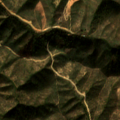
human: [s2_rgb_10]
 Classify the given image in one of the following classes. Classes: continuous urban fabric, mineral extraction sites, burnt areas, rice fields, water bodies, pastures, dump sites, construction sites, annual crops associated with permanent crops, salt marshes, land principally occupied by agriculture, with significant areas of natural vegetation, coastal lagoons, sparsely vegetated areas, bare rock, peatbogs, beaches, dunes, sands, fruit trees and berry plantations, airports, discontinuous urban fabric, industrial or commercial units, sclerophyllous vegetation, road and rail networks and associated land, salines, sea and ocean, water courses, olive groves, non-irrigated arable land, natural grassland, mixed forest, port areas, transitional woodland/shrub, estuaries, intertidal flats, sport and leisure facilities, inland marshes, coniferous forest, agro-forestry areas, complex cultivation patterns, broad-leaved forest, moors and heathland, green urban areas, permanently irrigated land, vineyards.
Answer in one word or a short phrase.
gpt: broad-leaved forest, sclerophyllous vegetation